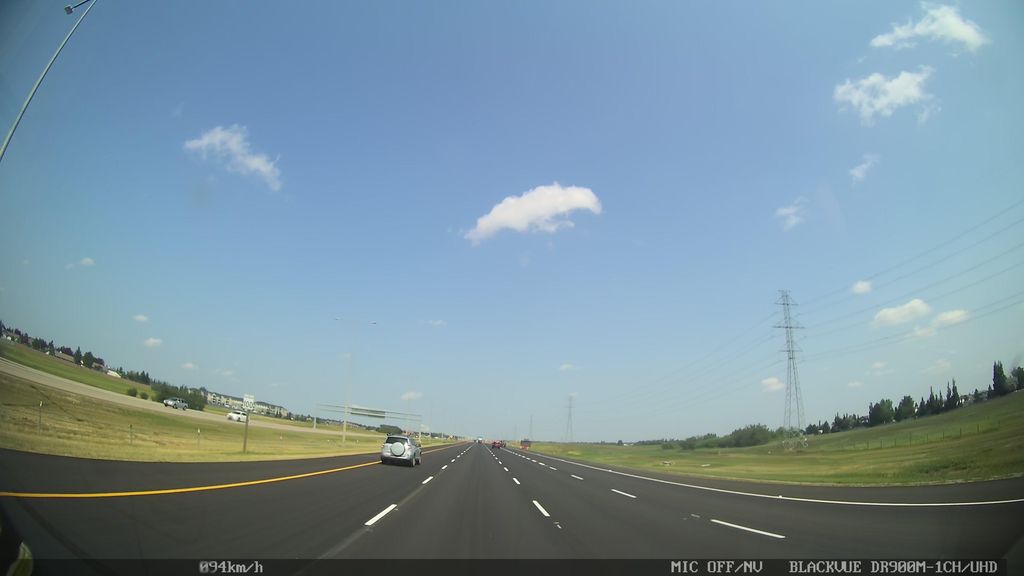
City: edmonton